Question: So I've been trying to make a pretty accurate clone of the good old Pokemon Yellow for quite some time now and one puzzling but nonetheless subtle mechanic has puzzled me. As you can see in the uploaded image there is a certain colour manipulation done in two stages after entering a wrap to another game location (such as stairs or entering a building).
One easy (and sloppy) way of achieving this and the one I have been using so far is to make three pngs for each image (sprite tilemaps, town images) all of them with their colours adjusted accordingly to match each stage of the transition. Of course after a while this becomes tremendously time consuming.
So my question is does anyone know any better way of achieving this colour manipulation effect using java and Graphics2D?
Thanks in advance,
Alex

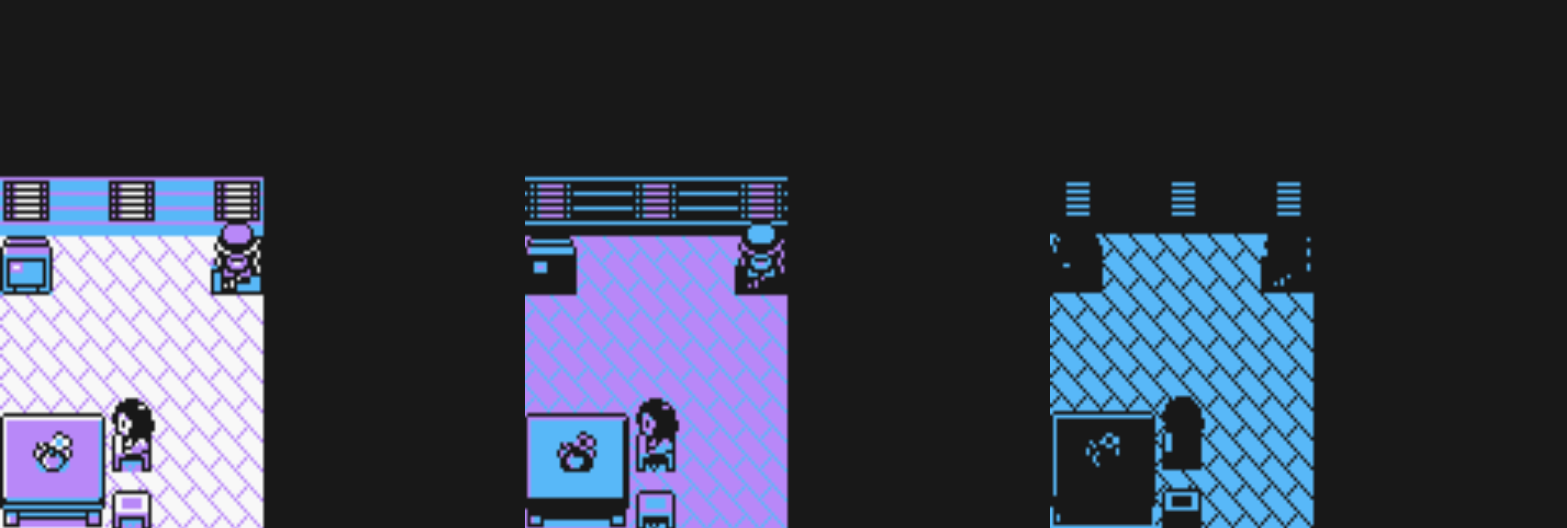
Answer: I don't know whether there's a built-in function for cycling the colors in an image. I think there be, but I could not find one.
Anyhow, one way to do this would be to loop over all the pixels in the image, looking up the color in a predefined list of colors, from bright to dark, and making each pixel "one darker".
'''
public static void shiftToBlack(BufferedImage img) {
// the four colors used in test.png, from bright to dark
List<Integer> colors = Arrays.asList(-196868, -<PHONE>, -<PHONE>, -<PHONE>);
for (int i = 0; i < img.getRaster().getWidth(); i++) {
for (int k = 0; k < img.getRaster().getHeight(); k++) {
int c = img.getRGB(i, k);
int index = colors.indexOf(c);
int c2 = index < colors.size() - 1 ? colors.get(index+1) : c;
img.setRGB(i, k, c2);
}
}
}
'''
Of course, this does not scale too well when the image is larger, but for the typical four-color Game Boy screen this should work. Thus, if you are applying any filters such as enlarging the image to be playable on modern screens, or anti-aliasing, you should apply those this color-shift operation. Also, you'll have to adapt the 'colors' to the four colors used in your images.
Full example code:
'''
BufferedImage img = ImageIO.read(new File("test.png"));
JComponent component = new JComponent() {
protected void paintComponent(Graphics graphics) {
graphics.drawImage(img, 0, 0, null);
};
};
component.addMouseListener(new MouseAdapter() {
public void mouseClicked(MouseEvent e) {
shiftToBlack(img);
component.repaint();
}
});
JFrame frame = new JFrame("test");
frame.setDefaultCloseOperation(JFrame.EXIT_ON_CLOSE);
frame.getContentPane().add(component);
frame.pack();
frame.setSize(150, 150);
frame.setVisible(true);
'''
And my 'test.png'